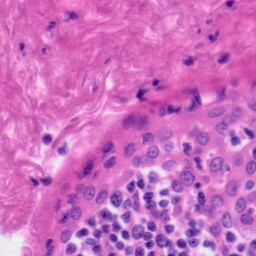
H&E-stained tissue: Tonsil